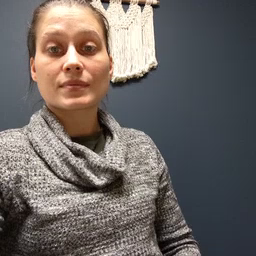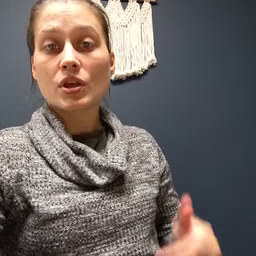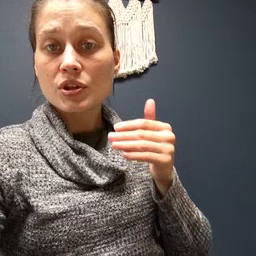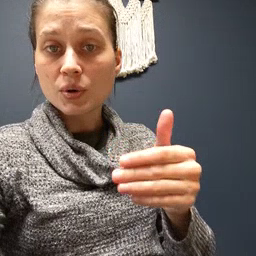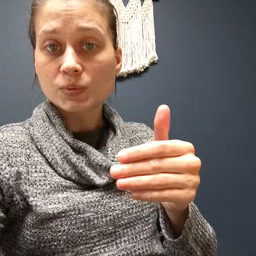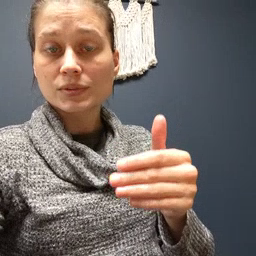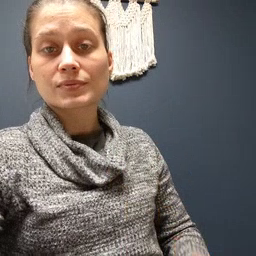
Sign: close